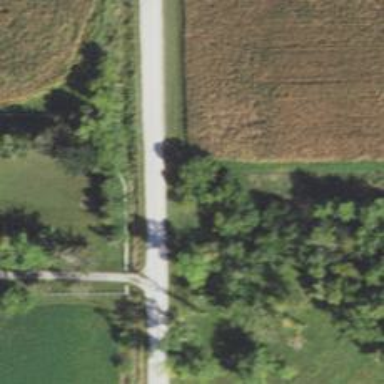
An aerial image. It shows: Culvert tunnel.